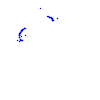
Particle: proton